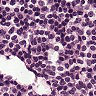
Metastatic tissue present: no